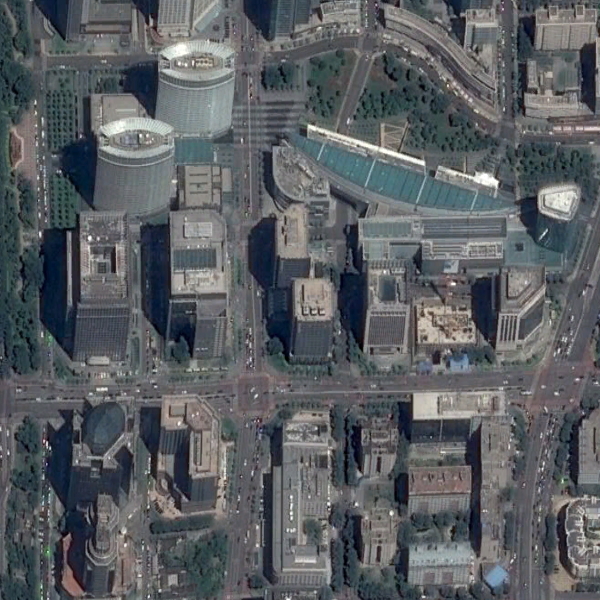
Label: Commercial